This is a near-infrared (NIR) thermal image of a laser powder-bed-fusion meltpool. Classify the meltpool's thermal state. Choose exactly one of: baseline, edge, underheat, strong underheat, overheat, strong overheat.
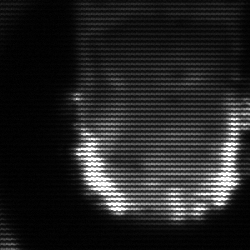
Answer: baseline